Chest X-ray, PA view. Patient: 29 years old, sex F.
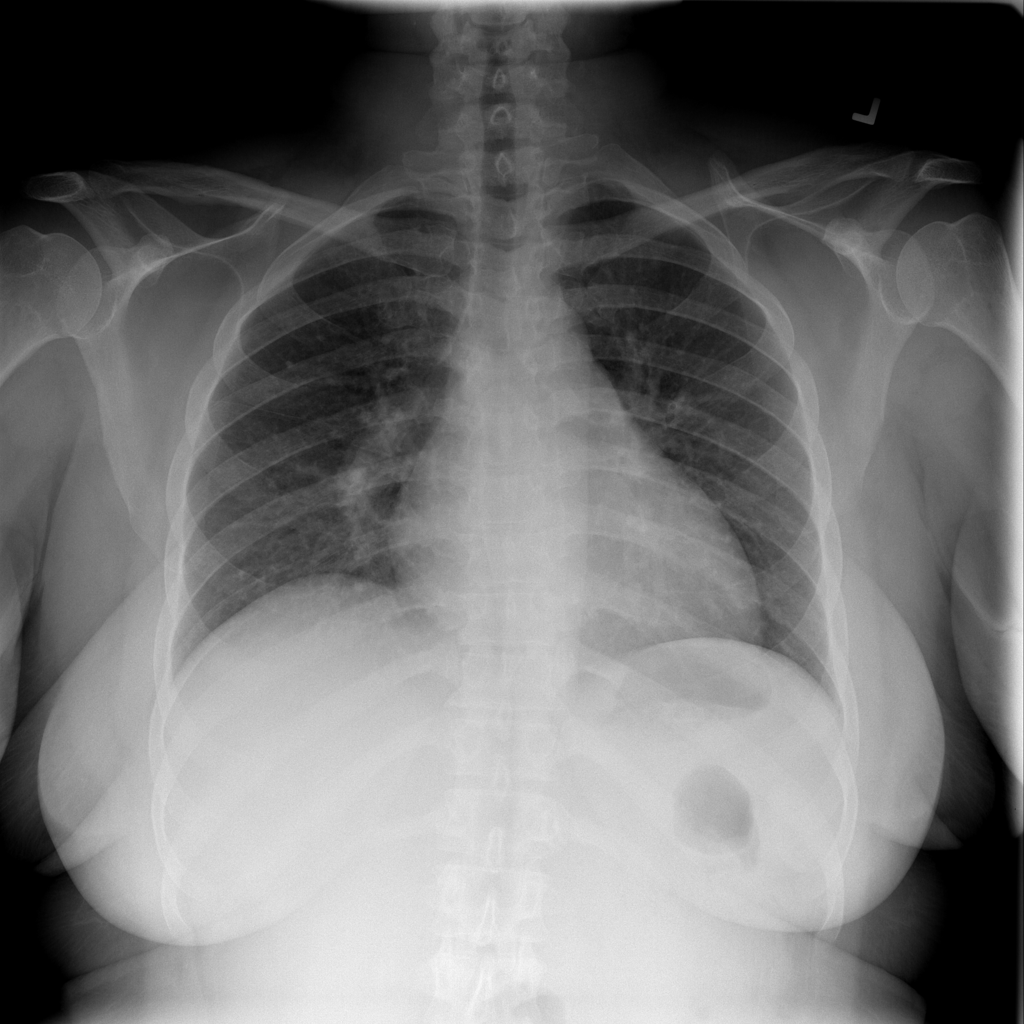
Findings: No Finding